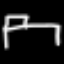
Label: bed